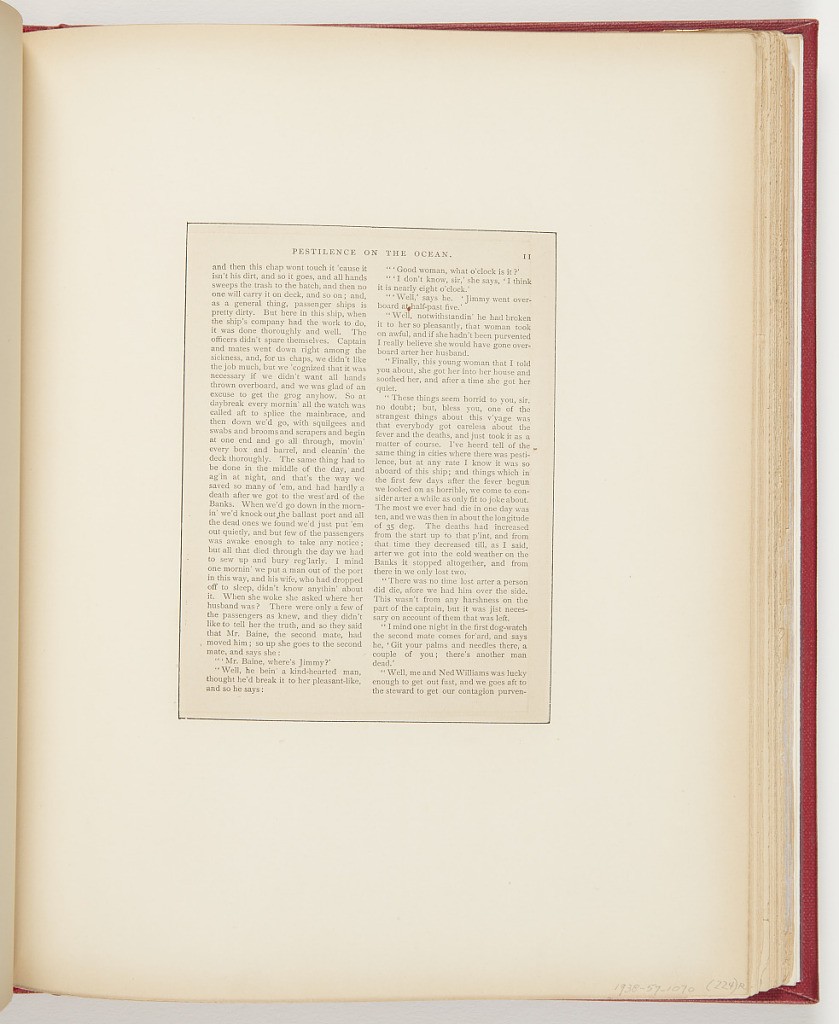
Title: Pestilence of The Ocean
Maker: Frederick Stuart Church, American, 1842–1924
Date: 1878
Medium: Printed in black ink on paper
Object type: Ephemera
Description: Short story on a fever plaguing passenger on a boat